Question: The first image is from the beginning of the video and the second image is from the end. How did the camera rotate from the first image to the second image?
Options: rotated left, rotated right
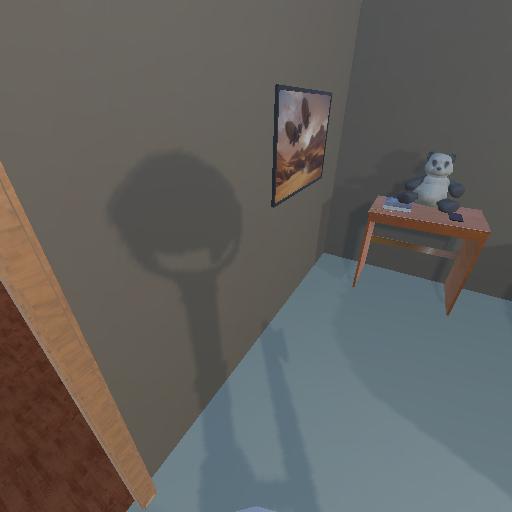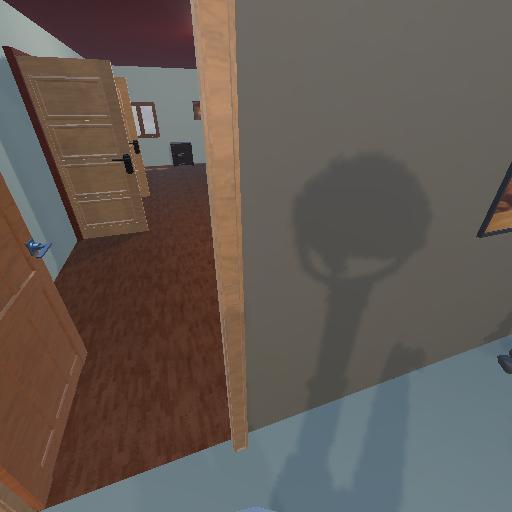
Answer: rotated left